Aerial crown-view tile of a tropical tree (Barro Colorado Island, Panama), acquired 20241216:
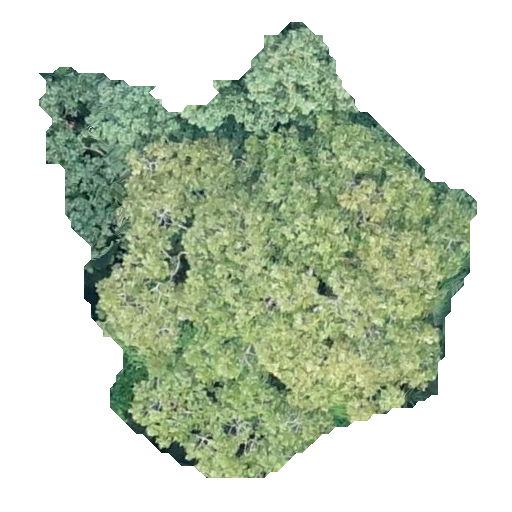
Species: Dipteryx oleifera
GBIF accepted scientific name: Dipteryx oleifera
Crown area: 185.809 m²